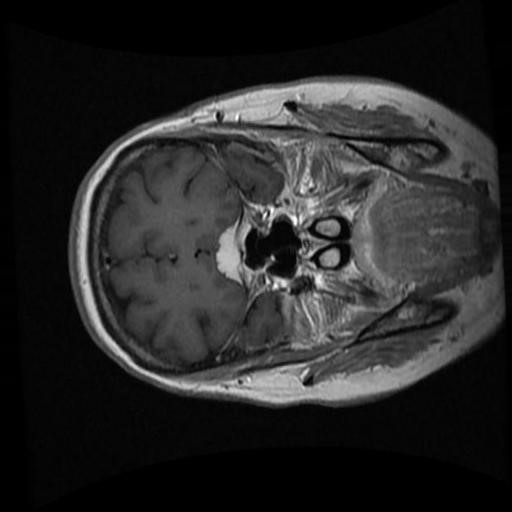
Label: brain_menin